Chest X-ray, PA view. Patient: 49 years old, sex M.
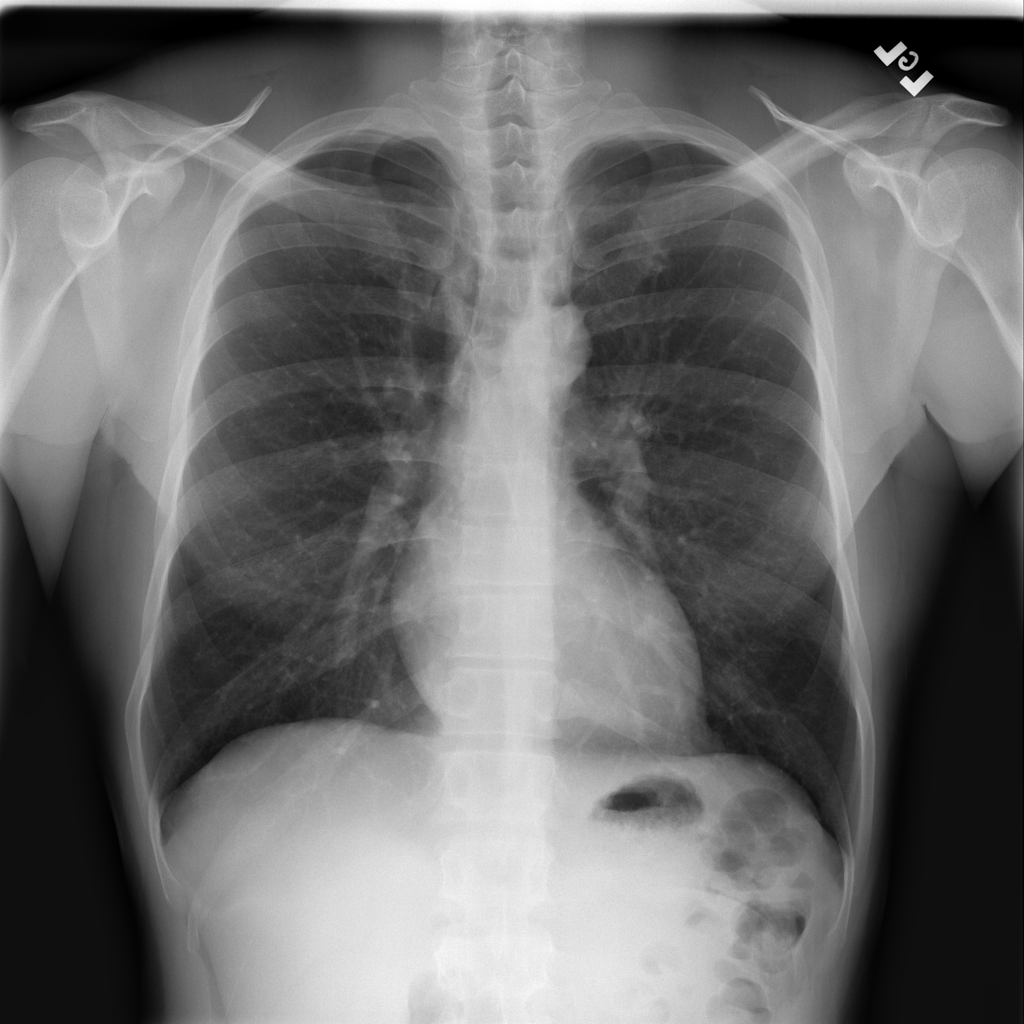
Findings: No Finding